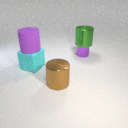
large green metal cylinder above small purple metal cylinder